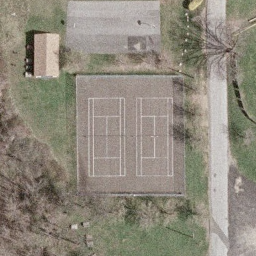
Label: tennis court